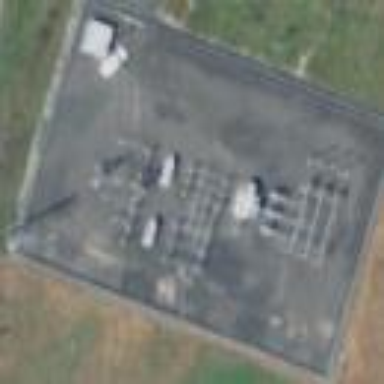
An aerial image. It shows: Power substation.